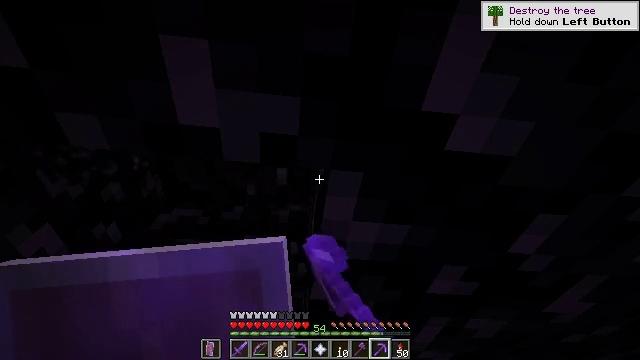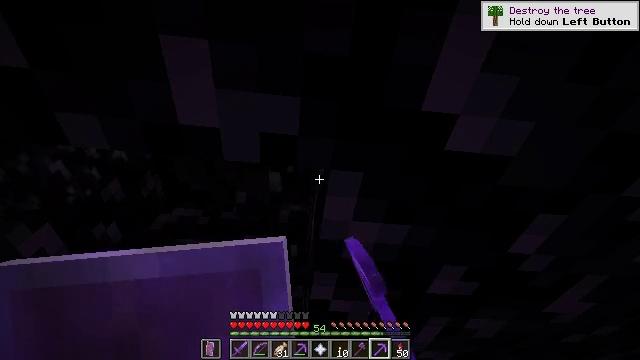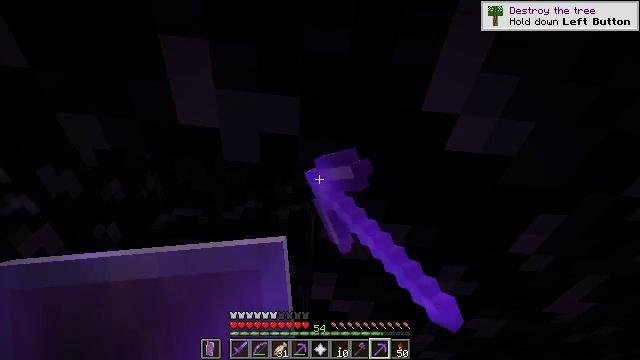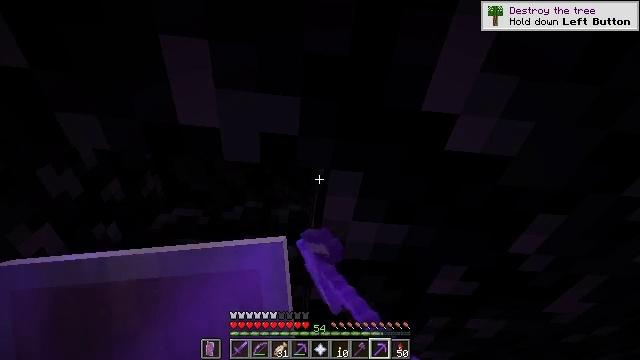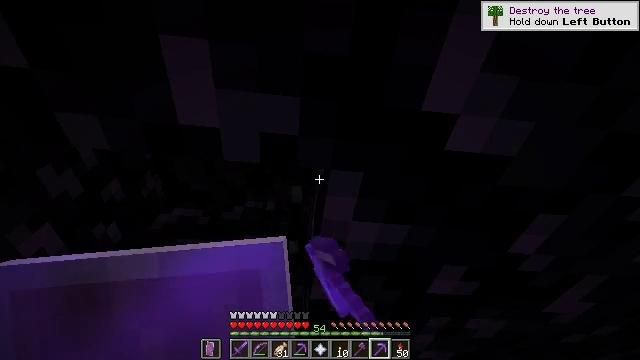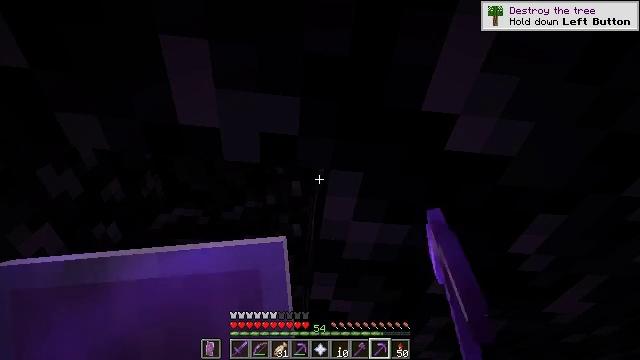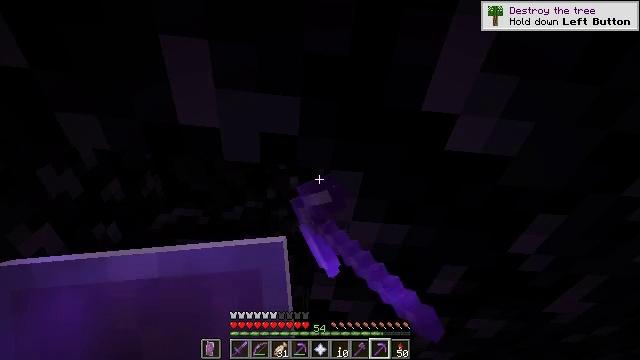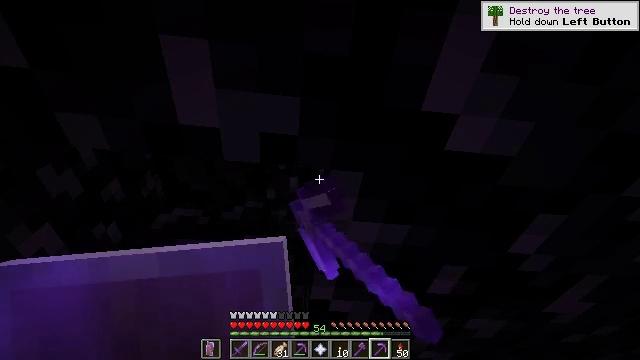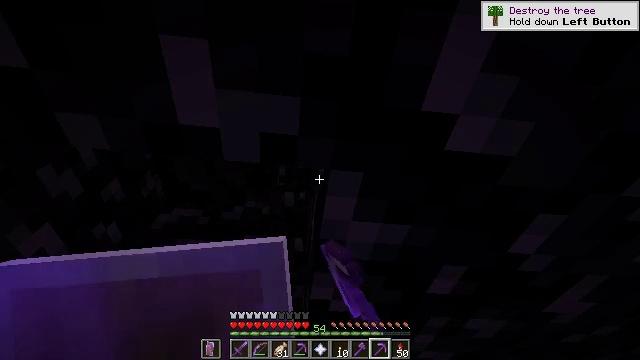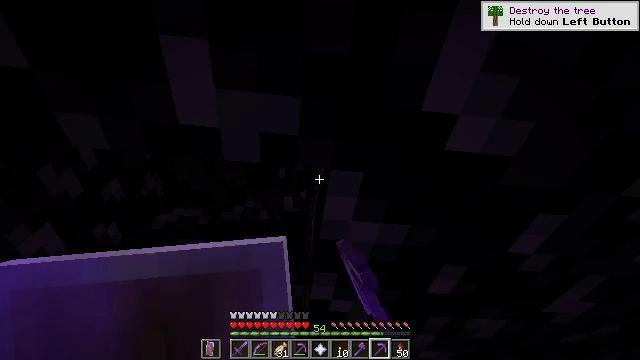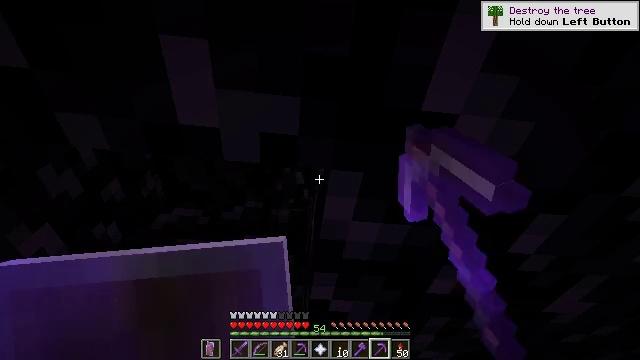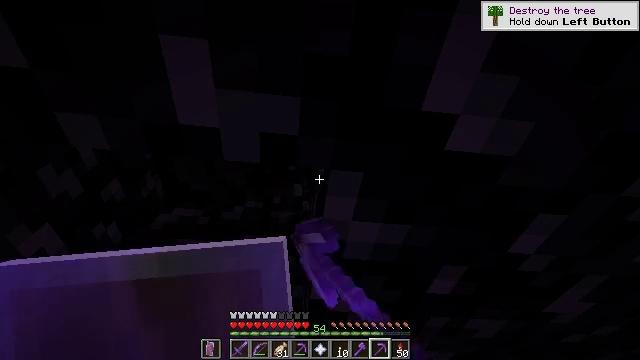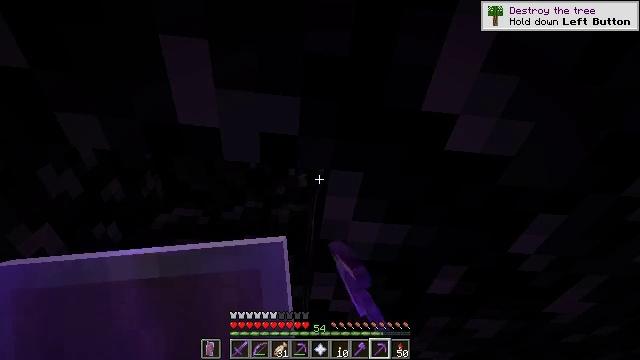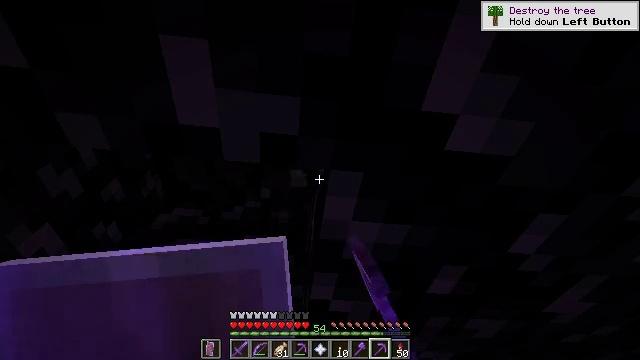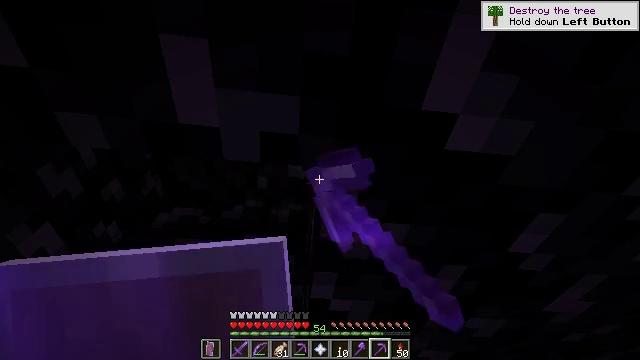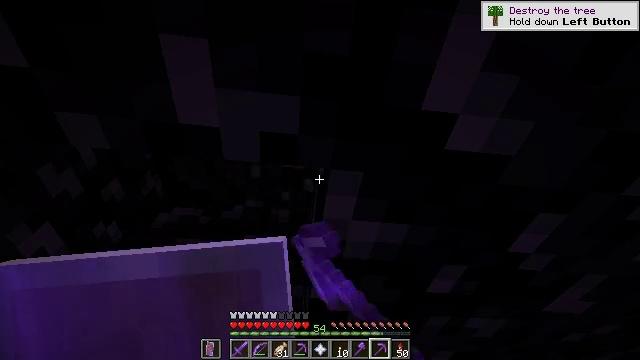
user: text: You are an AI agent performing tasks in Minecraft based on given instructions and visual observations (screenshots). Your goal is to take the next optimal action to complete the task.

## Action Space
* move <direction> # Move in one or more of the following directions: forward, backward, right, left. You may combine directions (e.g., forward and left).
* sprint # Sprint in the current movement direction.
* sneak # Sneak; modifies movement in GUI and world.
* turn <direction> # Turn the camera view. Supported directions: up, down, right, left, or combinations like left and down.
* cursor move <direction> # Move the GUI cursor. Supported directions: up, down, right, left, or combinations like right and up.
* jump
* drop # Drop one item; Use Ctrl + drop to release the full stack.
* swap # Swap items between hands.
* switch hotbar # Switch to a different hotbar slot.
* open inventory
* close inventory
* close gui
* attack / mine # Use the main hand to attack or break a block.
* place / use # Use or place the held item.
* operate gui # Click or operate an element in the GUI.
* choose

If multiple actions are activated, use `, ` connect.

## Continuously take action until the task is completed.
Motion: motion action
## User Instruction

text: Gather obsidian from a lava source.
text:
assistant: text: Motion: attack / mine
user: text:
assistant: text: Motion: attack / mine
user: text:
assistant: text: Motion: attack / mine
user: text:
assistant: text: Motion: attack / mine
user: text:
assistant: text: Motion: attack / mine
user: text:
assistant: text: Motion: attack / mine
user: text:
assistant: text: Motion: attack / mine
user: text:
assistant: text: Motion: attack / mine
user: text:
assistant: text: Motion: attack / mine
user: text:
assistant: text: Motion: attack / mine
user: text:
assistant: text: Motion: attack / mine
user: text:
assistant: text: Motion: attack / mine
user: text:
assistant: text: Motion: attack / mine
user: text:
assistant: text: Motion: attack / mine
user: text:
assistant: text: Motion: attack / mine
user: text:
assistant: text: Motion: attack / mine
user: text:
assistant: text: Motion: attack / mine
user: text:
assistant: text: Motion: attack / mine
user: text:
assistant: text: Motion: attack / mine
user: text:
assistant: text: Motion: attack / mine
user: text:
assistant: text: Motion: attack / mine
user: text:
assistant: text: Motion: attack / mine
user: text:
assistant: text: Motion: attack / mine
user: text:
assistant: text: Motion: turn left, attack / mine
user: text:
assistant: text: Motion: attack / mine
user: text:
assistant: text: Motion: attack / mine
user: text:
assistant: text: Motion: attack / mine
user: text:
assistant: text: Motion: attack / mine
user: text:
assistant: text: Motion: attack / mine
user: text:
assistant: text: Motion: attack / mine